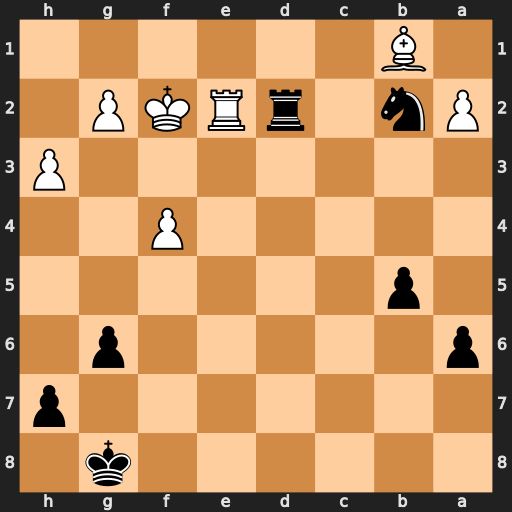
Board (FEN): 6k1/7p/p5p1/1p6/5P2/7P/Pn1rRKP1/1B6
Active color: b
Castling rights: -
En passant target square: -
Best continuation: Nd1+ Kf1 Rxe2 Kxe2 Nc3+ Kd3 Nxb1